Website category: jobs
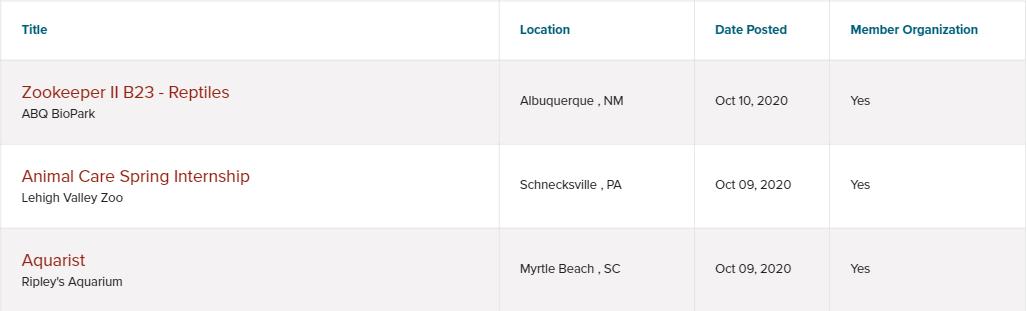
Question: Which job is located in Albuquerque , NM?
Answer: Zookeeper II B23 - Reptiles

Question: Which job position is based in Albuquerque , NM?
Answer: Zookeeper II B23 - Reptiles

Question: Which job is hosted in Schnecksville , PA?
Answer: Animal Care Spring Internship

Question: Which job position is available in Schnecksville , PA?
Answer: Animal Care Spring Internship

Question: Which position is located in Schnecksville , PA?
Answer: Animal Care Spring Internship

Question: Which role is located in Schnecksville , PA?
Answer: Animal Care Spring Internship

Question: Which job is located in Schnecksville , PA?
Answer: Animal Care Spring Internship

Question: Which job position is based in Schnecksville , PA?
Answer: Animal Care Spring Internship

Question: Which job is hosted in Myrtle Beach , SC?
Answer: Aquarist

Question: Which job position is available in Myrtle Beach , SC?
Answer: Aquarist

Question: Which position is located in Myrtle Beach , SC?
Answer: Aquarist

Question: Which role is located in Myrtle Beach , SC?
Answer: Aquarist

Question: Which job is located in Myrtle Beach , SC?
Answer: Aquarist

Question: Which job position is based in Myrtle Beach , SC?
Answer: Aquarist